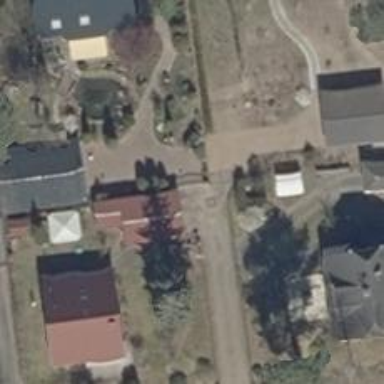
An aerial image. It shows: Driveway leading to service road.